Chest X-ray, PA view. Patient: 64 years old, sex F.
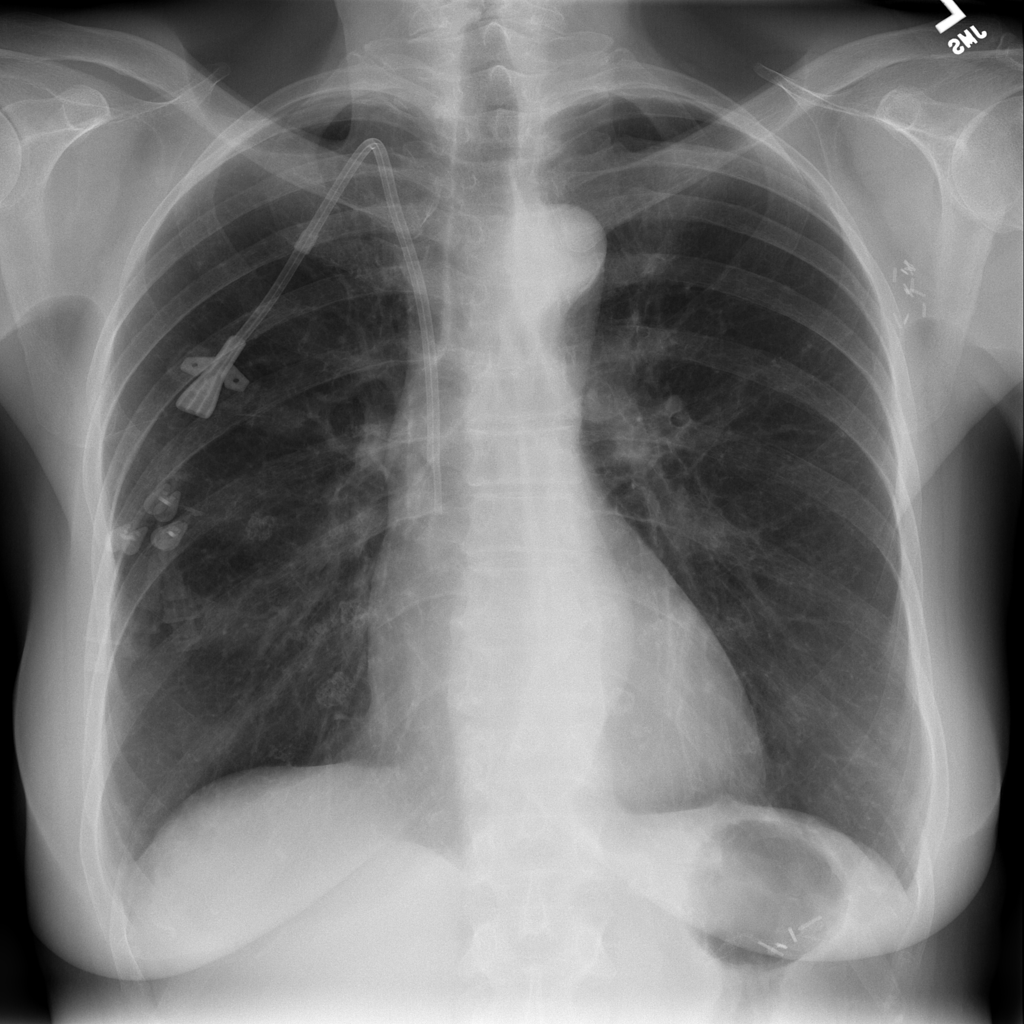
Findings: No Finding